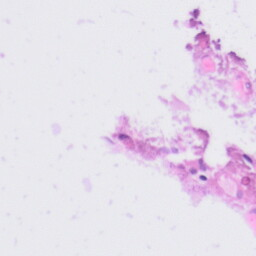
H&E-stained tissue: Tonsil